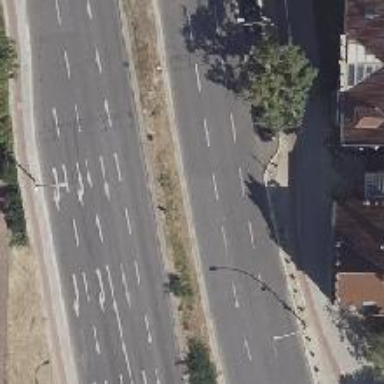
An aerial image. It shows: Secondary road with dual carriageway and asphalt surface. It has cycle track on the right.